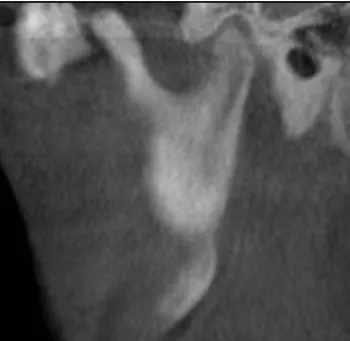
Preoperative Cone Beam Computed Tomography scan. Coronal image showing close approximation of the left coronoid process to the medial surface of the zygomatic bone. Sagittal image showing enlargement of the right coronoid process impinged on the zygomatic bone.
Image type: radiology (ct)